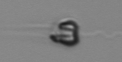
Label: Apedinella